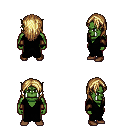
a pixel art fantasy rpg character, male body template, orc, green skin, black robe, gold greaves, blonde long hairstyle, cloth bracers, brown shoes, four views (front, back, left, right), 2x2 character sprite sheet, small pixel art, hard edges, no anti-aliasing